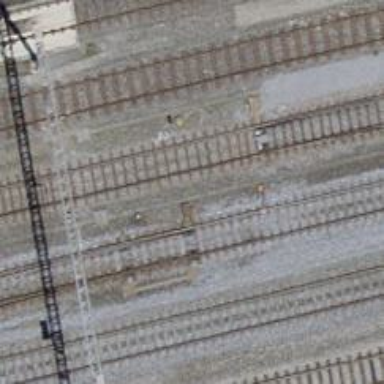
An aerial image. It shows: Railway switch.